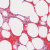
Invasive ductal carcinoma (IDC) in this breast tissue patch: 0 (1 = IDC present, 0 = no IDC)